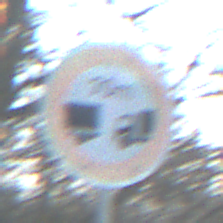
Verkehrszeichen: VerbotUnterschreitenMindestabstand
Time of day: MorningAfternoon
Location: Outdoor (Nature)
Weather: Clear
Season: NotSpecified
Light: Natural